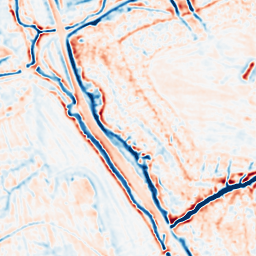
Category: multiscale
Decomposition family: dog_multiscale
Decomposition parameters: sigma_ratio: 1.4
n_scales: 3
base_sigma: 1
Upsampling method: cubic_mitchell
Upsampling parameters: scale: 8
Upsampling scale: 8